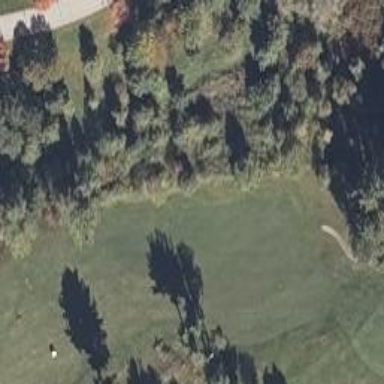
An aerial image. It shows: Golf fairway surrounded by grass.